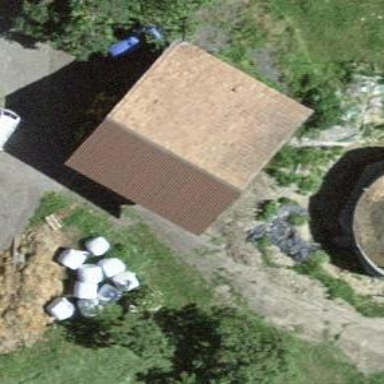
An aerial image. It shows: Rural barn.